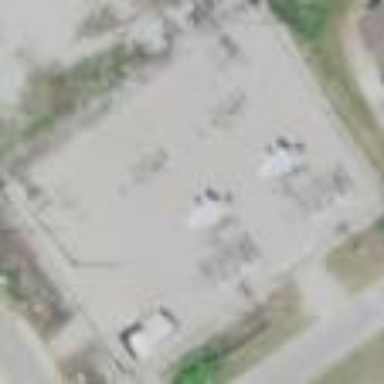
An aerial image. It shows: Distribution power substation secured by fence.